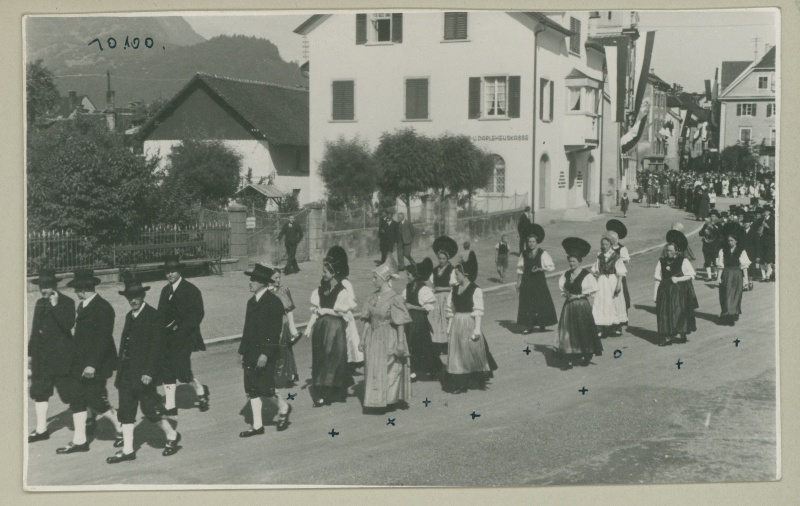
Institution: Österreichisches Museum für Volkskunde Wien
Schlagwörter: baum, berg, himmel, weiß, bäume, frauen, menschen, stadt, fenster, hut, hüte, kleid, kleider, männer, schwarz, straße, zeichen, haus, zaun, fest, gesellschaft, haube, bart, bärte, häuser, gehen, kirche, land, personen, fahnen, röcke, fahne, flagge, schürzen, berge, gebirge, zug, dorf, alm, foto, fotografie, punkte, strümpfe, umgang, kreuz, passant, jugend, schwarz weiss, hauben, marsch, ferien, österreich, tracht, karte, feiertag, kreuze, kapelle, trachten, prozession, umzug, etagen, parade, postkarte, gasthof, tradition, kirhce, volksfest, musikkapelle, plus, maschieren, +, komminion, traditionen, vereine